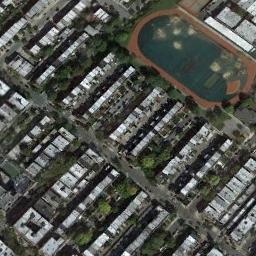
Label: ground_track_field